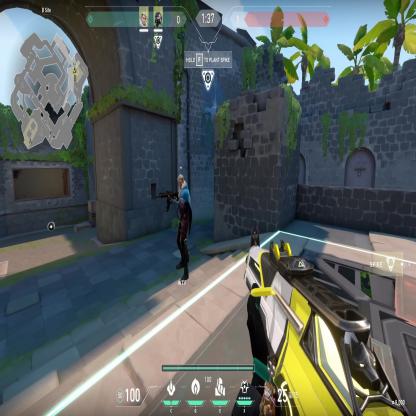
Label: teammate